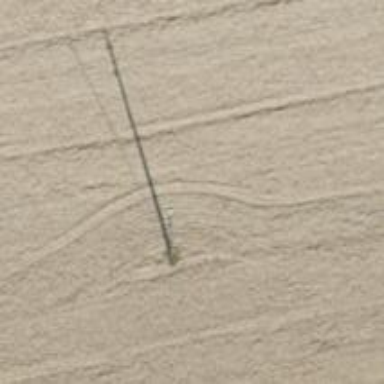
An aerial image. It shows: Concrete power pole.